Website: home-depot
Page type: cart
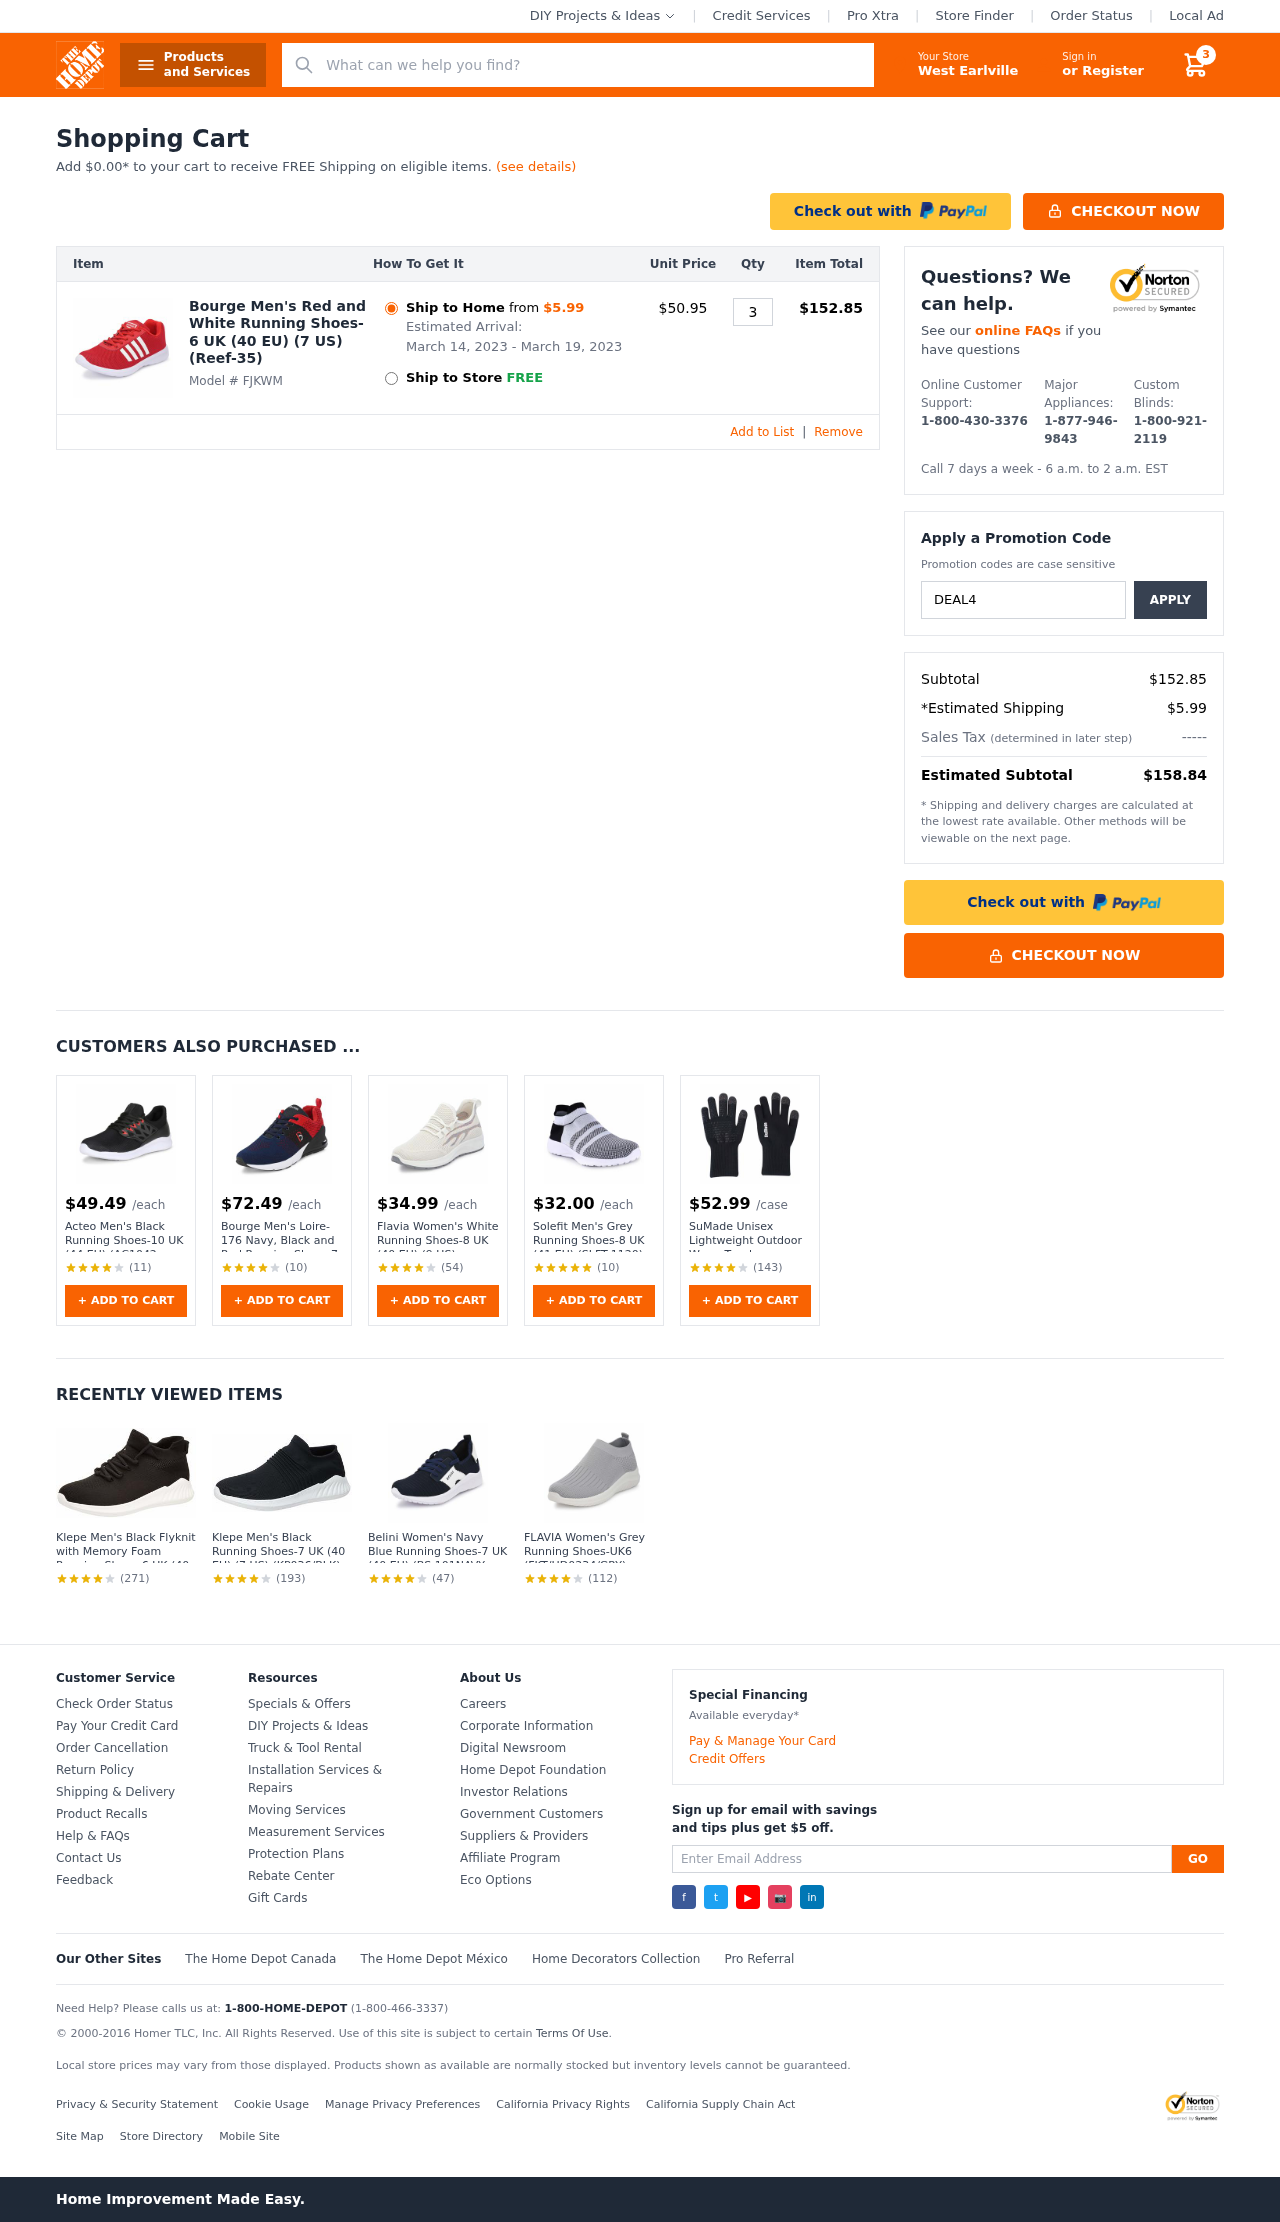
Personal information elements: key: PII_CITY
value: West Earlville
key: PII_PROMO_CODE
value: DEAL4784
Product elements: key: PRODUCT1_NAME
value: Bourge Men's Red and White Running Shoes-6 UK (40 EU) (7 US) (Reef-35)
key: PRODUCT1_PRICE
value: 50.95
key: PRODUCT1_QUANTITY
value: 3
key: PRODUCT2_PRICE
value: $49.49
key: PRODUCT2_NAME
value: Acteo Men's Black Running Shoes-10 UK (44 EU) (AC1042-Black)
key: PRODUCT2_NUM_RATINGS
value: (11)
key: PRODUCT3_PRICE
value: $72.49
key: PRODUCT3_NAME
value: Bourge Men's Loire-176 Navy, Black and Red Running Shoes-7 UK (41 EU) (8 US) (Loire-176-07)
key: PRODUCT3_NUM_RATINGS
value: (10)
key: PRODUCT4_PRICE
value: $34.99
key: PRODUCT4_NAME
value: Flavia Women's White Running Shoes-8 UK (40 EU) (9 US) (FKT/SP020/WHT)
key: PRODUCT4_NUM_RATINGS
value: (54)
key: PRODUCT5_PRICE
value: $32.00
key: PRODUCT5_NAME
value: Solefit Men's Grey Running Shoes-8 UK (41 EU) (SLFT-1120)
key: PRODUCT5_NUM_RATINGS
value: (10)
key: PRODUCT6_PRICE
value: $52.99
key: PRODUCT6_NAME
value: SuMade Unisex Lightweight Outdoor Warm Touchscreen Waterproof Windproof Running Driving Cycling Clim
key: PRODUCT6_NUM_RATINGS
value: (143)
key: PRODUCT7_NAME
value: Klepe Men's Black Flyknit with Memory Foam Running Shoes-6 UK (40 EU) (7 US) (KP0331/BLK)
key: PRODUCT7_NUM_RATINGS
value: (271)
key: PRODUCT8_NAME
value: Klepe Men's Black Running Shoes-7 UK (40 EU) (7 US) (KP036/BLK)
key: PRODUCT8_NUM_RATINGS
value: (193)
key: PRODUCT9_NAME
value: Belini Women's Navy Blue Running Shoes-7 UK (40 EU) (BS 101NAVY BLUE7)
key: PRODUCT9_NUM_RATINGS
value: (47)
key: PRODUCT10_NAME
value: FLAVIA Women's Grey Running Shoes-UK6 (FKT/HD0234/GRY)
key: PRODUCT10_NUM_RATINGS
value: (112)
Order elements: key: ORDER_NUM_ITEMS
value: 3
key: AMOUNT_TO_FREE_SHIPPING
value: $0.00
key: ORDER_SHIPPING_DATE
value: March 14, 2023
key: ORDER_DELIVERY_DATE
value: March 19, 2023
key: ORDER_ITEM_TOTAL
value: $152.85
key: ORDER_SUBTOTAL
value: $152.85
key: ORDER_SHIPPING_COST
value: $5.99
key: ORDER_TOTAL
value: $158.84
Search elements: key: HEADER_SEARCH
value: What can we help you find?